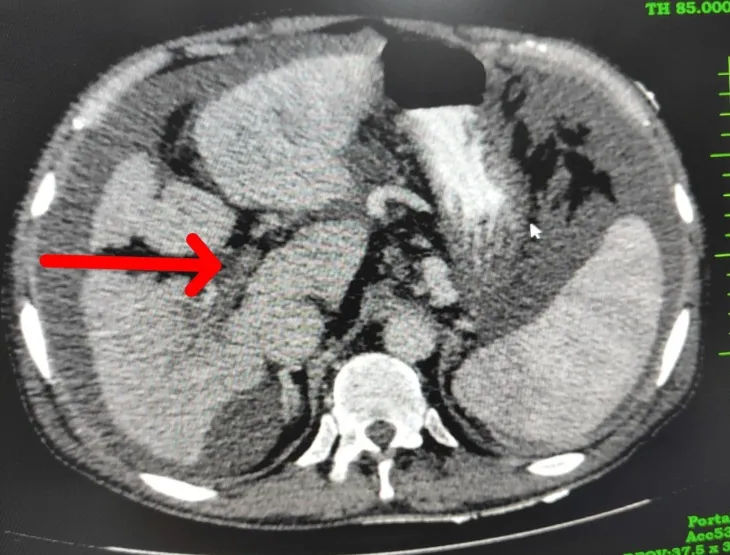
Axial section of contrast-enhanced CT scan of abdomen and pelvis showing portal vein thrombosis and collateral formation (red arrow).
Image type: radiology (ct)